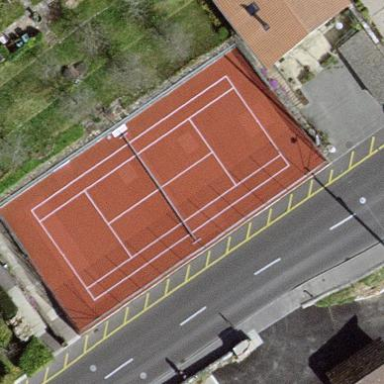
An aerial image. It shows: Clay tennis court on pitch.